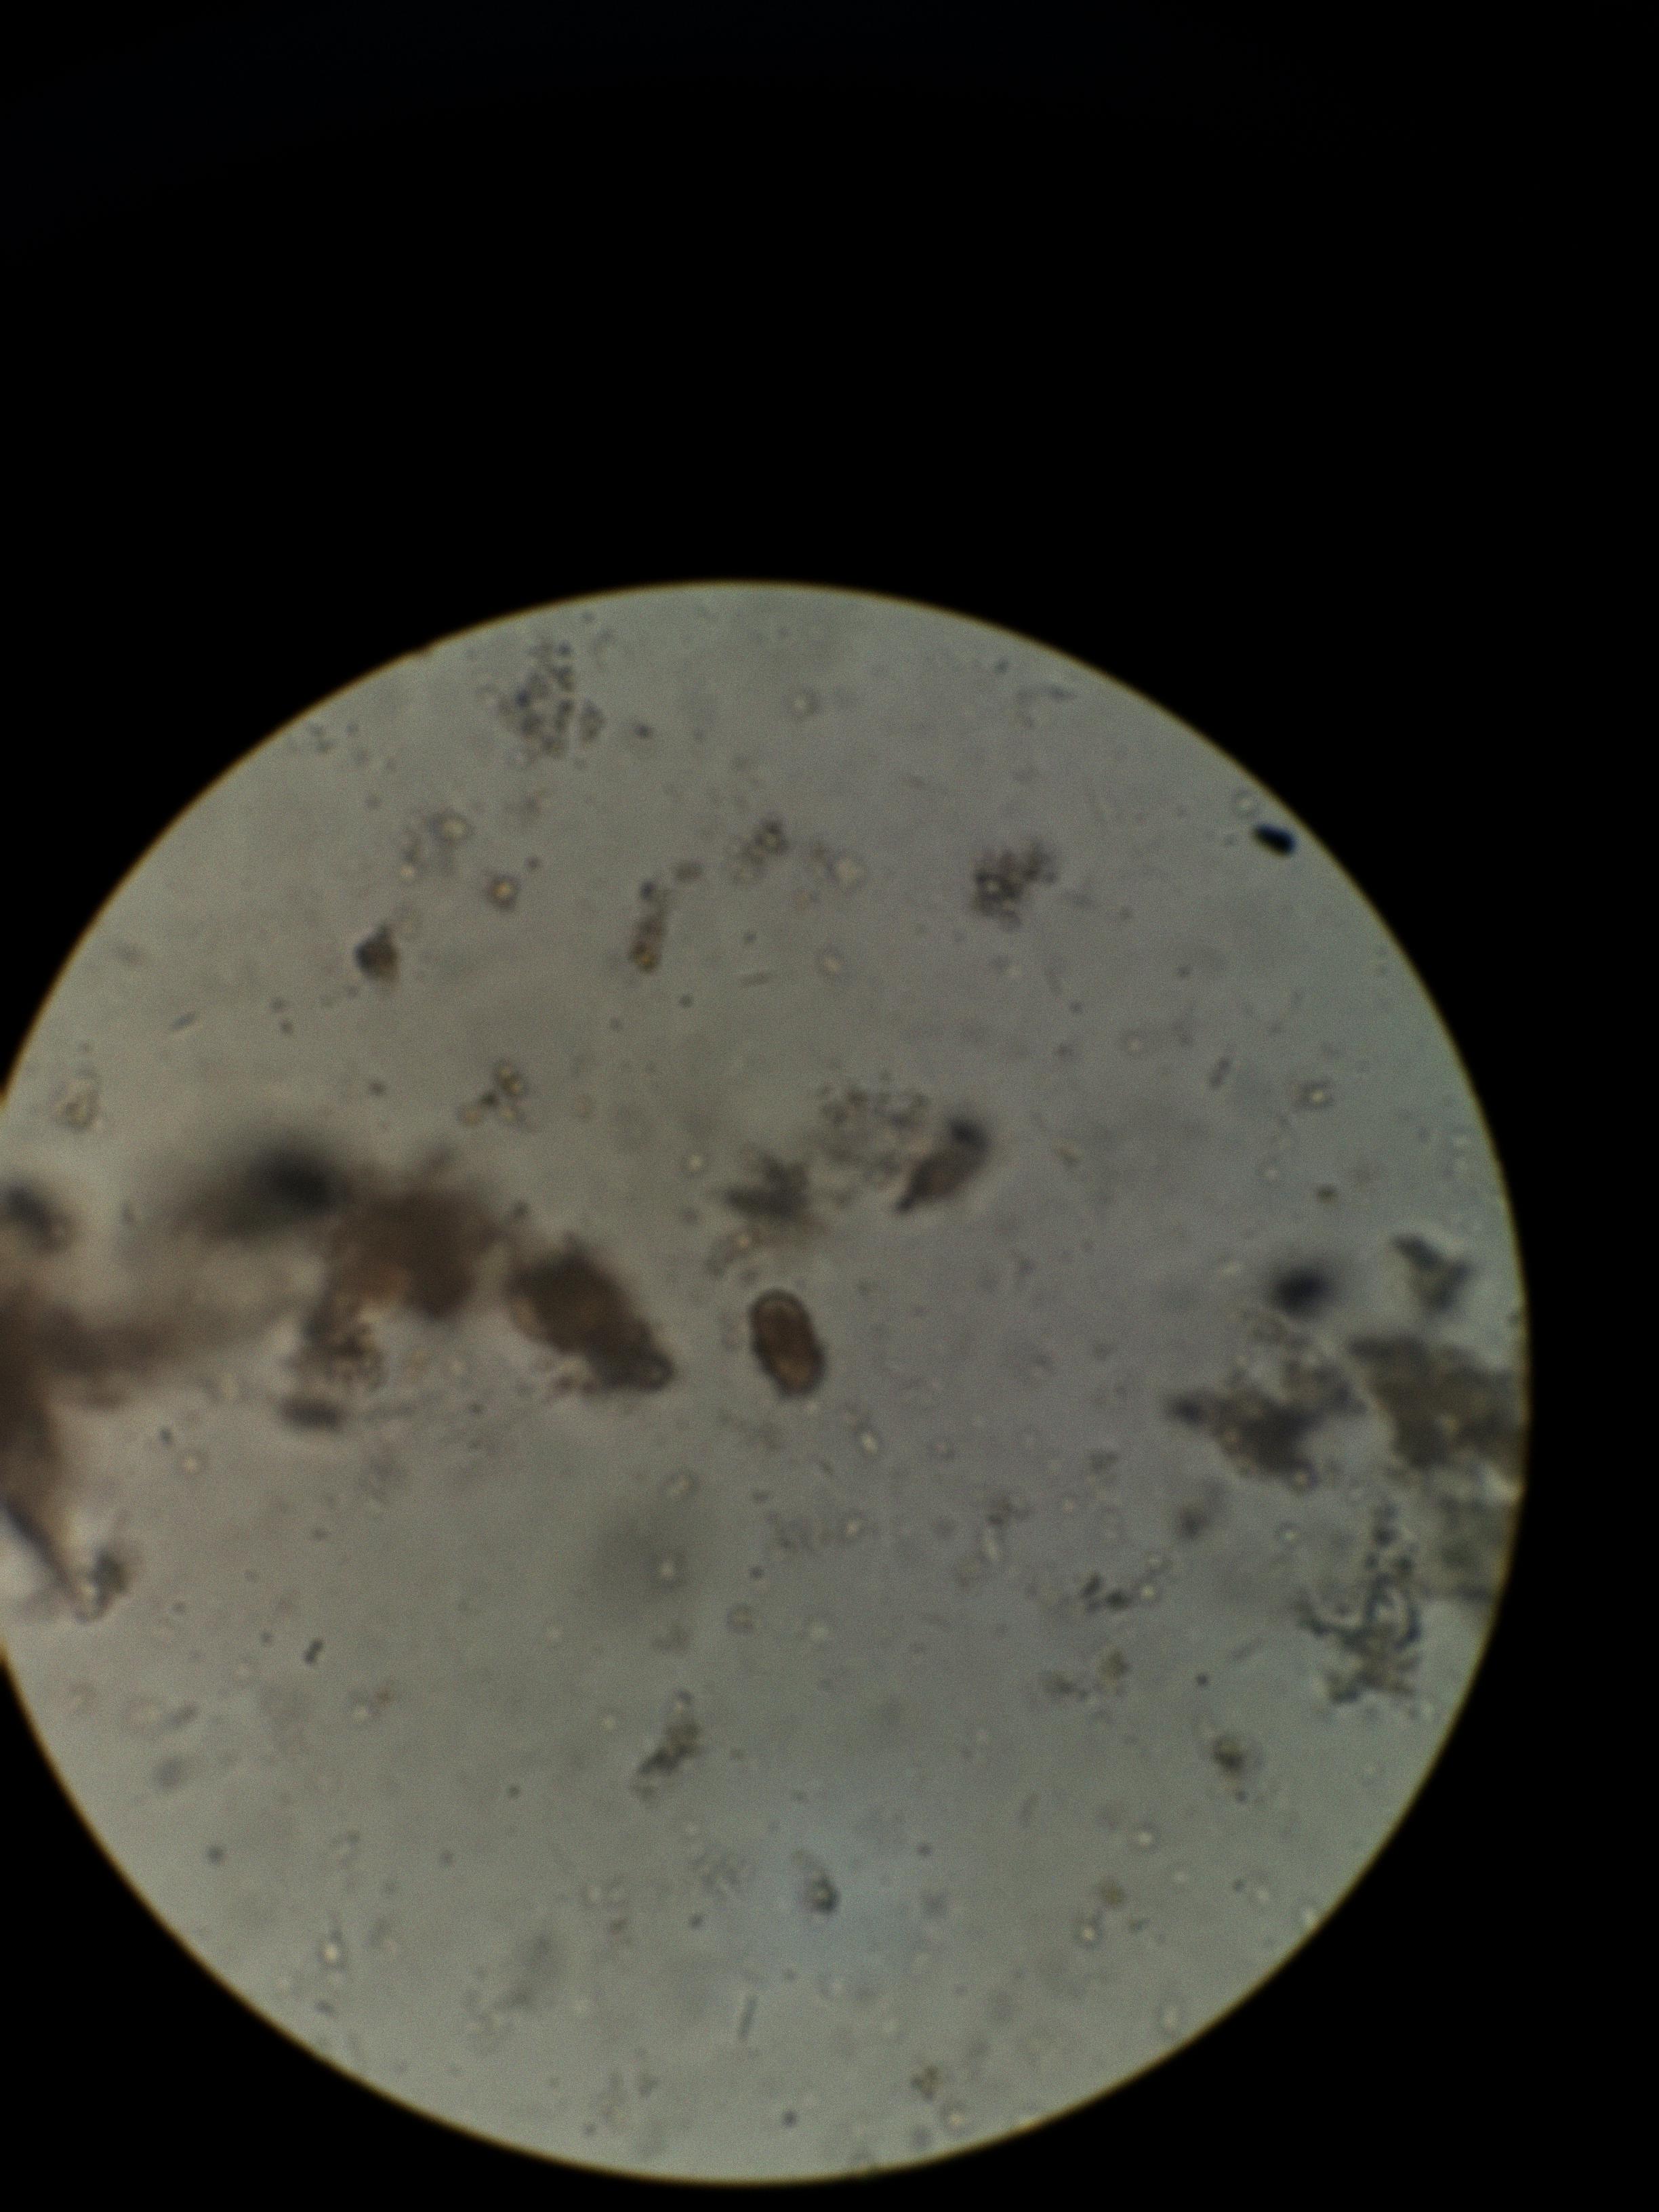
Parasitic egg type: Capillaria philippinensis